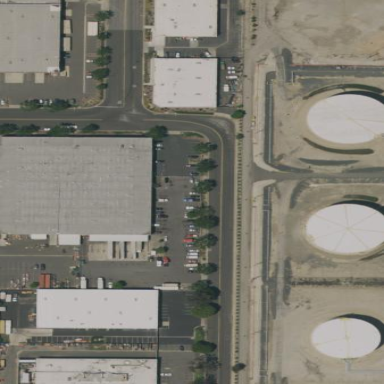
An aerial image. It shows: Industrial building.